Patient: sex M, age 75
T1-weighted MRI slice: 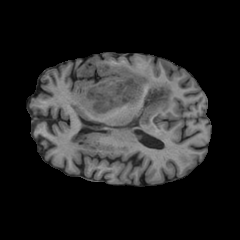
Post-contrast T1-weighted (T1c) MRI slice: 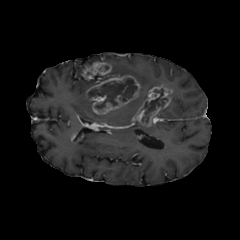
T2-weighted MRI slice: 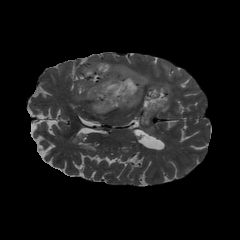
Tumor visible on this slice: yes
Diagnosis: Glioblastoma, IDH-wildtype
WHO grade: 4